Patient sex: M
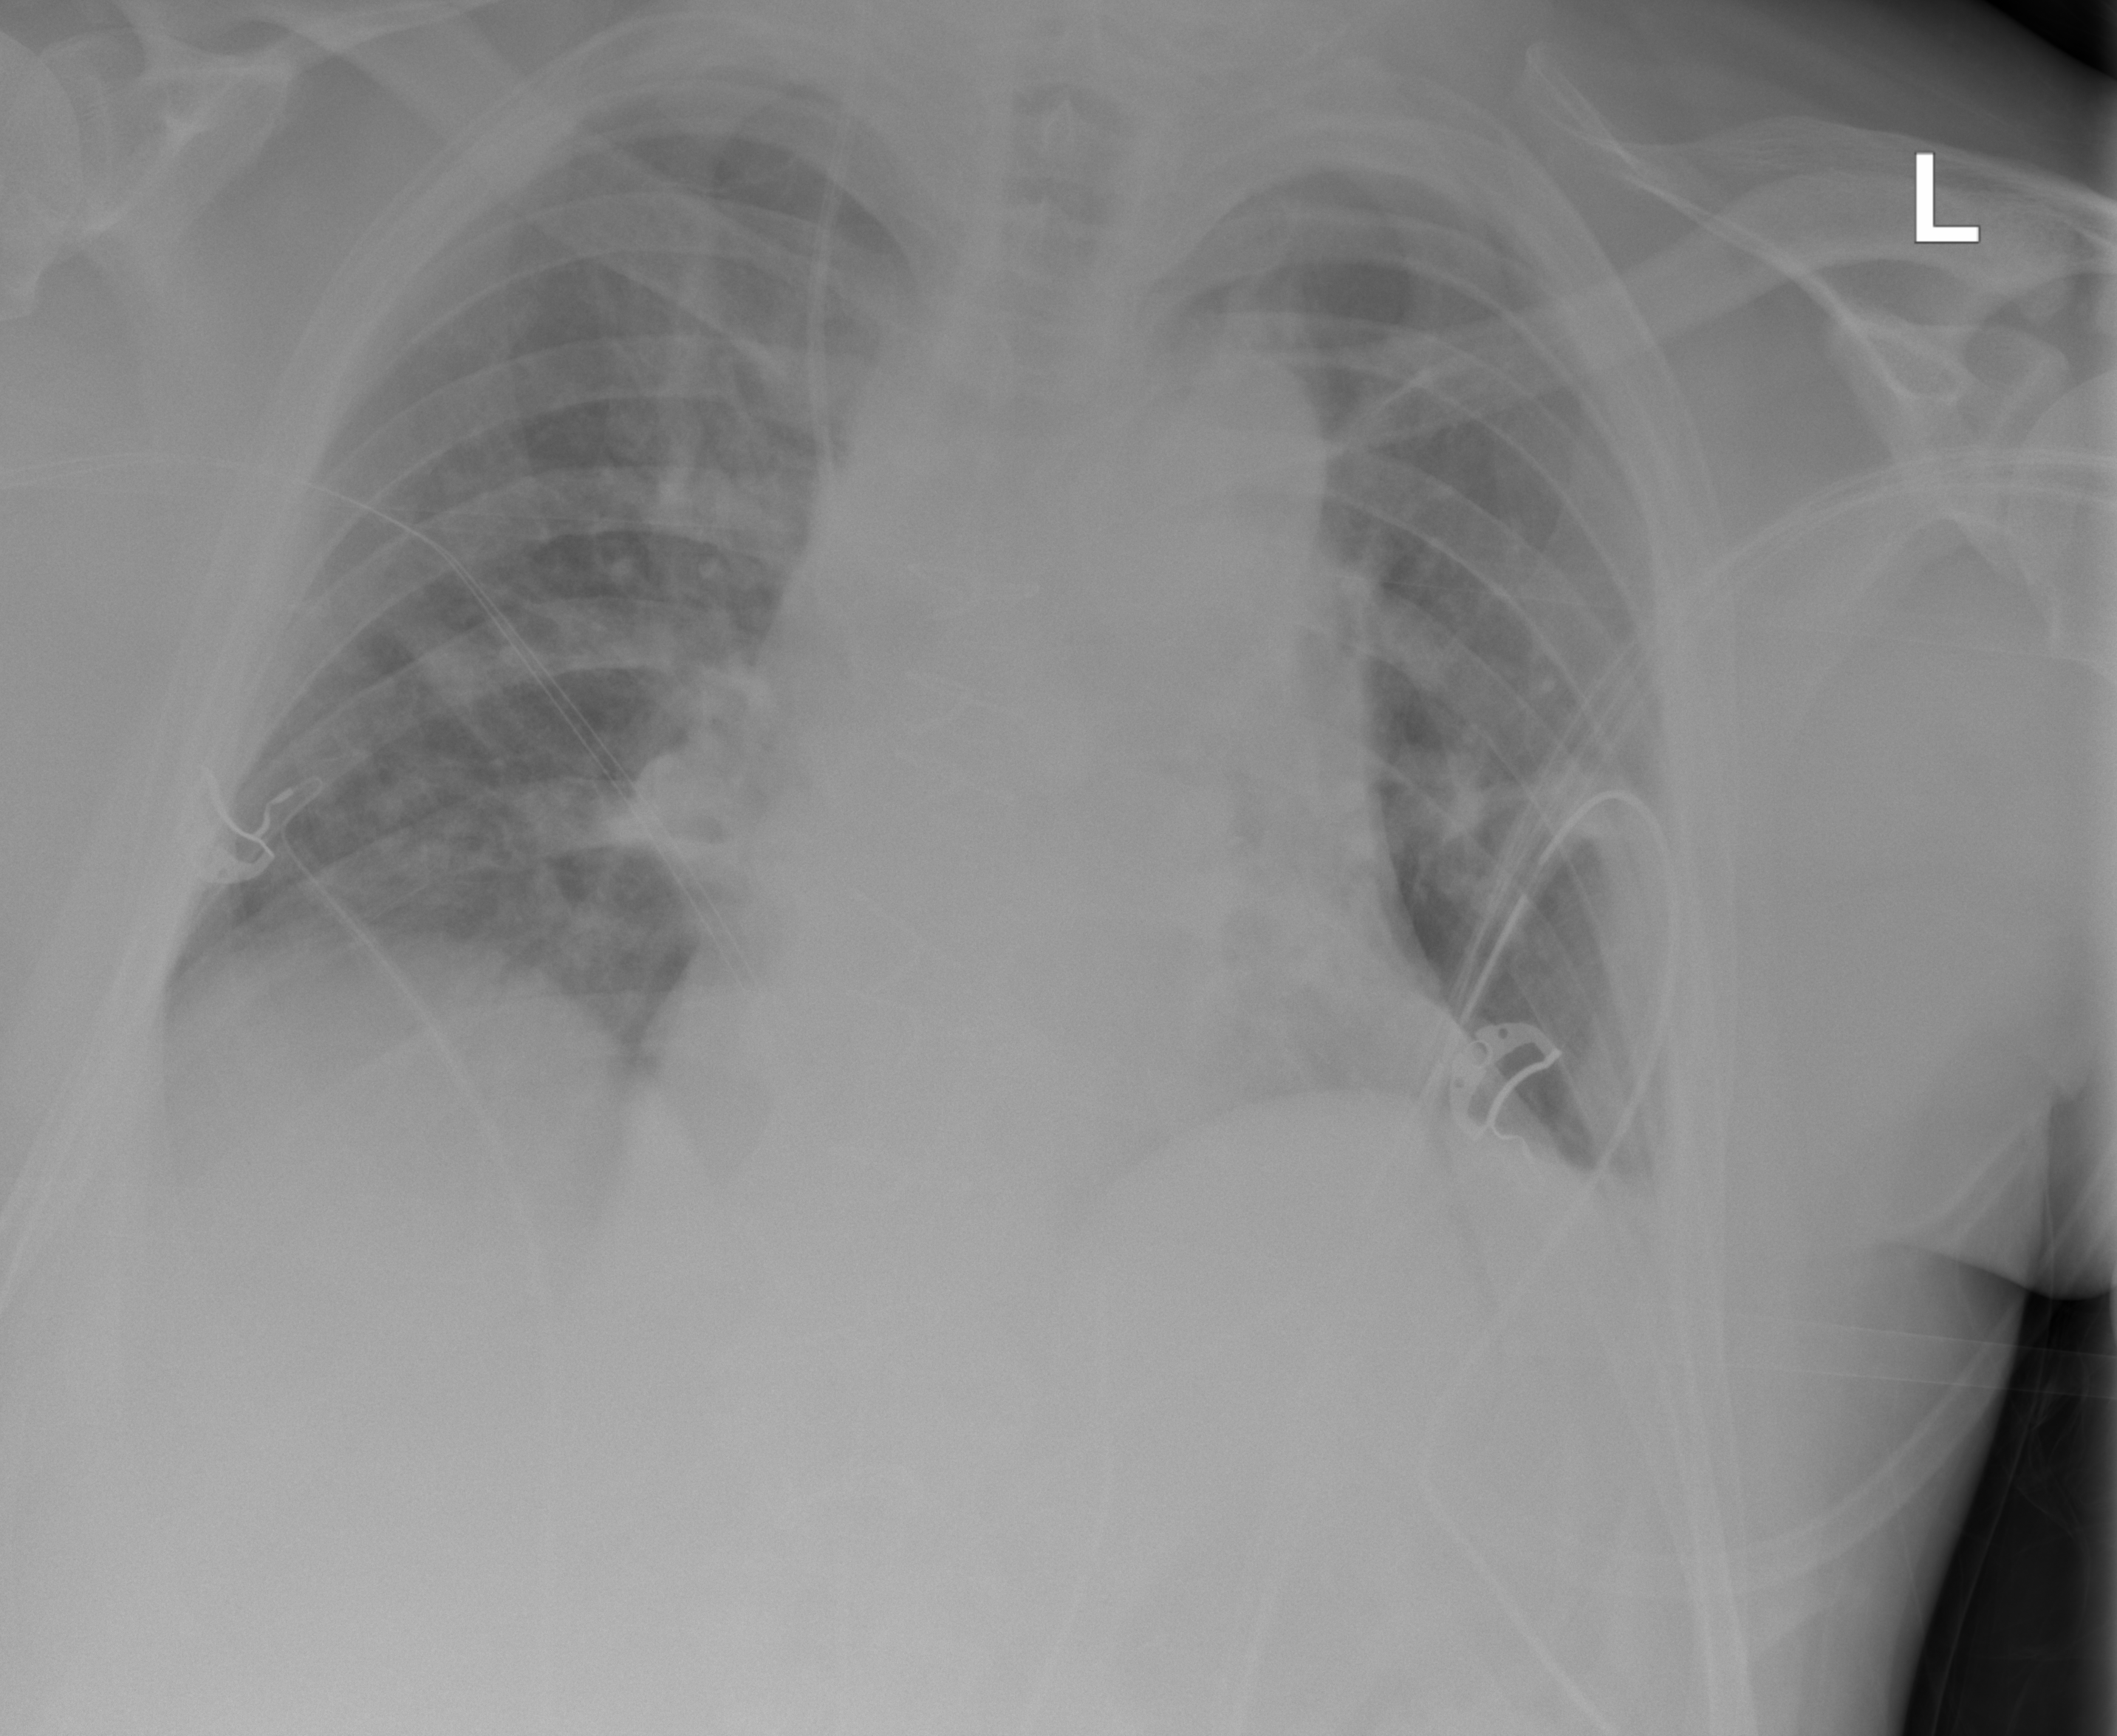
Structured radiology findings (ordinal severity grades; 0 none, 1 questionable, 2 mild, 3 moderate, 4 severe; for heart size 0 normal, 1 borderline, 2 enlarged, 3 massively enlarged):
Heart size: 0
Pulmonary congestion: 0
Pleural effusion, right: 1
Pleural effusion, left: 1
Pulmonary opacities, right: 0
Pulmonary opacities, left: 0
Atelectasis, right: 2
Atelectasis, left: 2